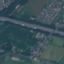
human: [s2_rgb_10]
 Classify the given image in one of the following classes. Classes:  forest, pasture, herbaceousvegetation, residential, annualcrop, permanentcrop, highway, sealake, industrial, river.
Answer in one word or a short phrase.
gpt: Highway